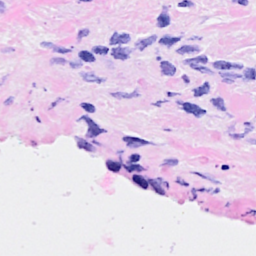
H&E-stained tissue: Breast